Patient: sex M, age 58
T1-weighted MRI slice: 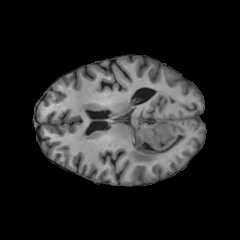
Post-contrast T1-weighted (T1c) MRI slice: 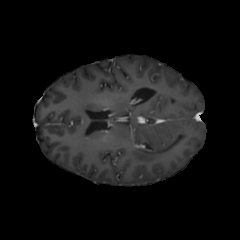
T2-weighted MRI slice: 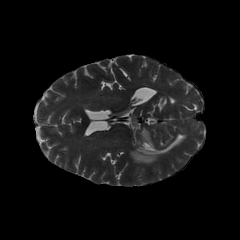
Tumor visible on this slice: yes
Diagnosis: Glioblastoma, IDH-wildtype
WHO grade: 4